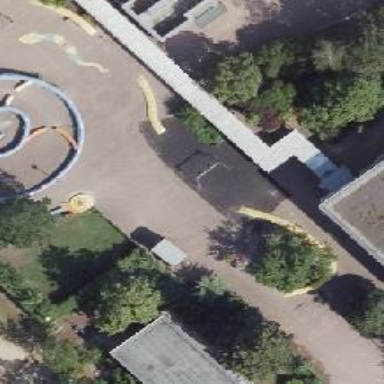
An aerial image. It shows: Playground featuring swings.